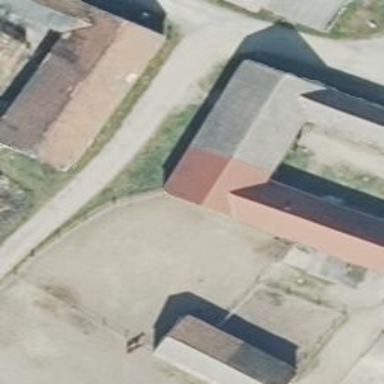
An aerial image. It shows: Barn.